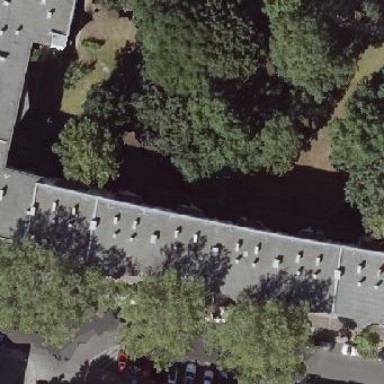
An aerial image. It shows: Flat-roofed apartment building.